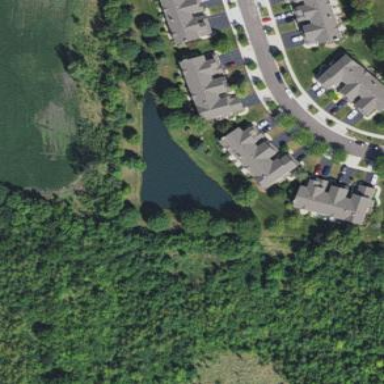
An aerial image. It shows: Pond with natural water.